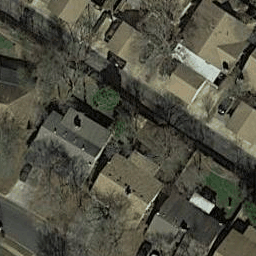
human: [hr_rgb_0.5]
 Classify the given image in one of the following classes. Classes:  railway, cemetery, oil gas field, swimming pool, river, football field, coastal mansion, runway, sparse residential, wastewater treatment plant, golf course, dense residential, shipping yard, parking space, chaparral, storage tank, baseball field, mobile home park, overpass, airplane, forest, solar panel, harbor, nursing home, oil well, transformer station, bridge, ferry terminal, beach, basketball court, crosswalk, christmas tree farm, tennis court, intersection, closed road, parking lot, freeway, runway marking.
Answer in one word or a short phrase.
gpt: dense residential